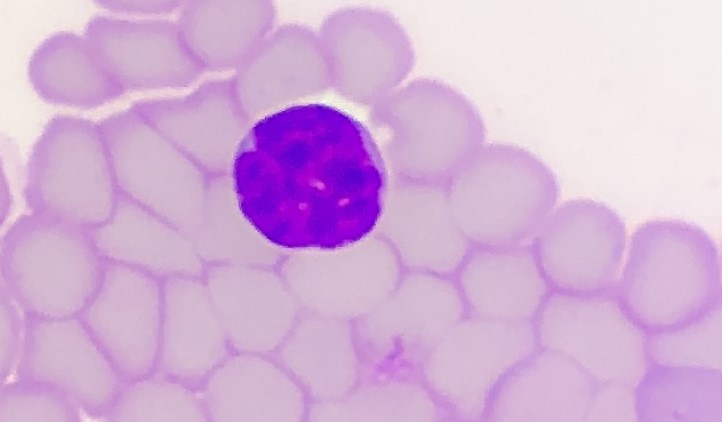
White blood cell type: Lymphocyte